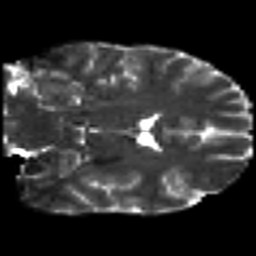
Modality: T2w
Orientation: coronal
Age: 24
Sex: male
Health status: healthy
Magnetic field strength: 3 T
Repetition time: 8.4 s
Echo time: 0.0926 s